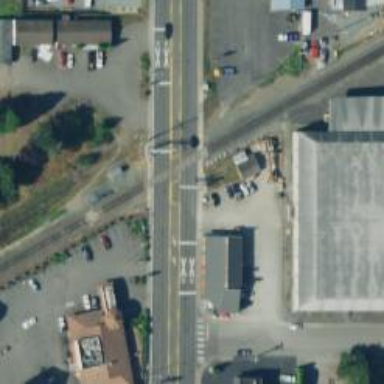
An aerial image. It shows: Railway crossing.